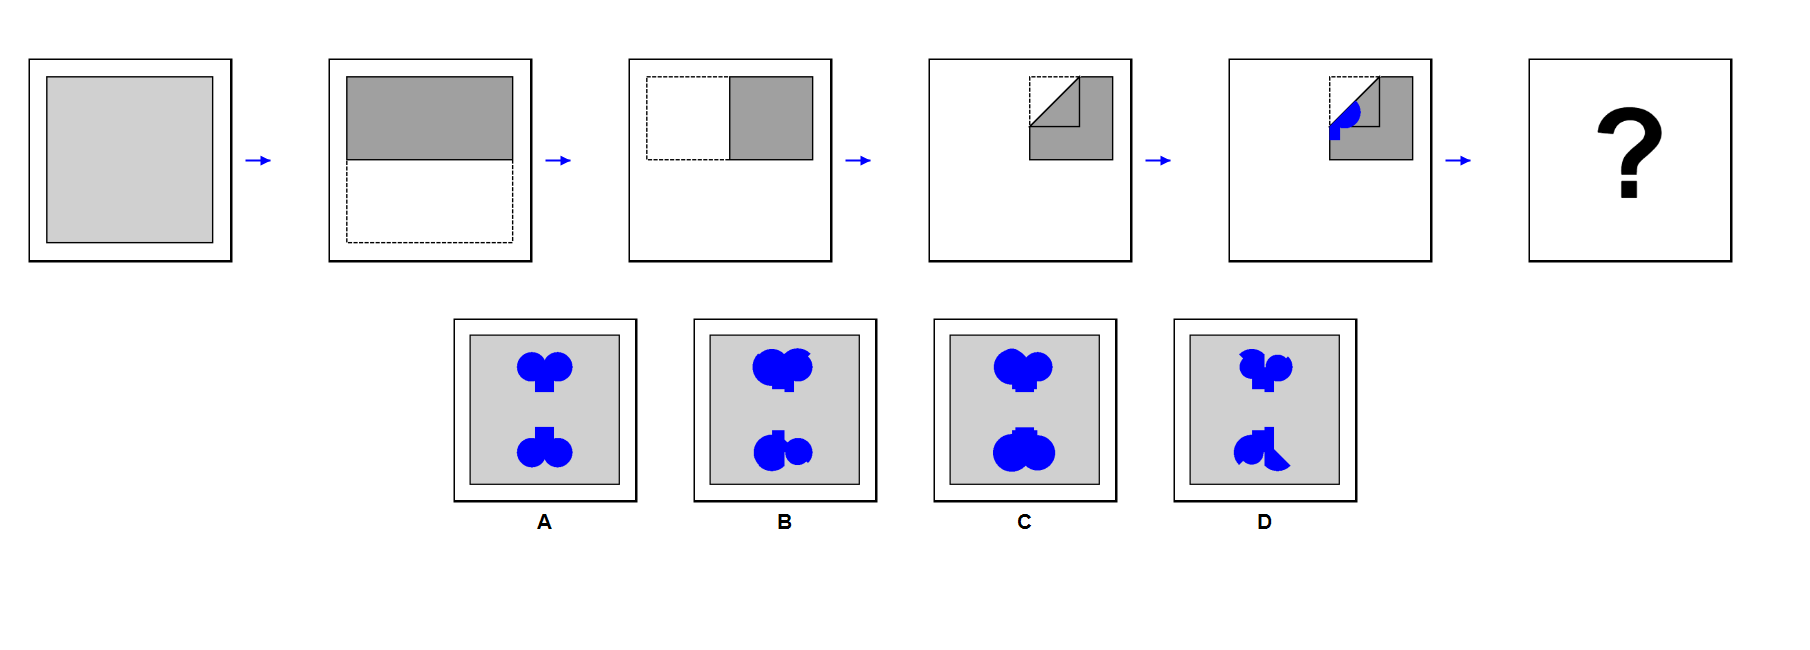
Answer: A